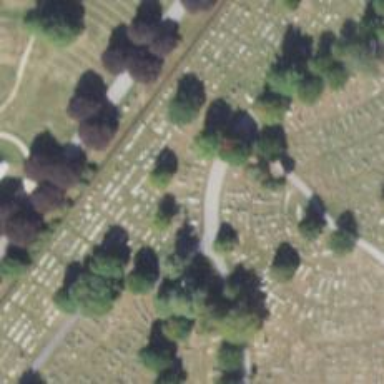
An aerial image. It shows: Memorial site with historic significance.